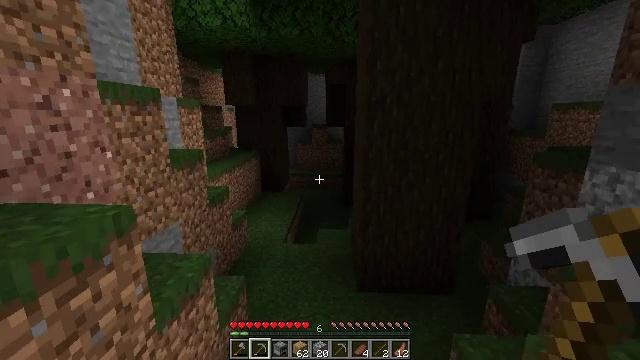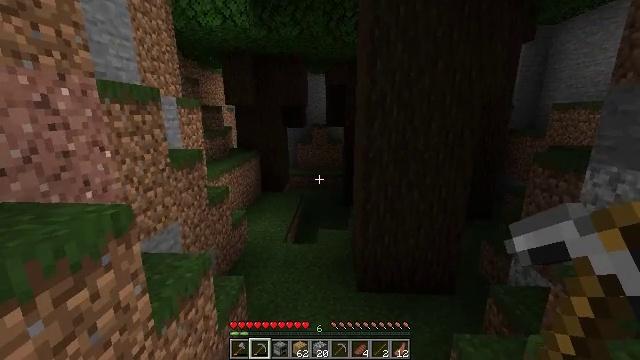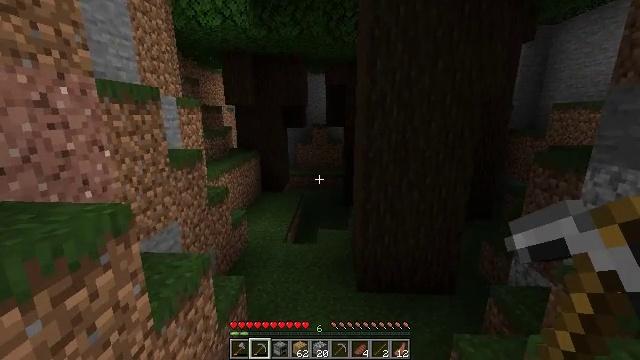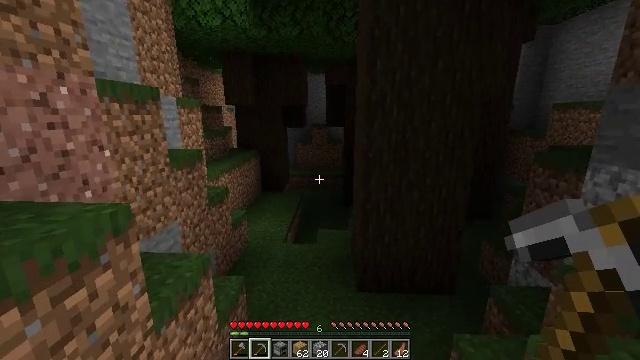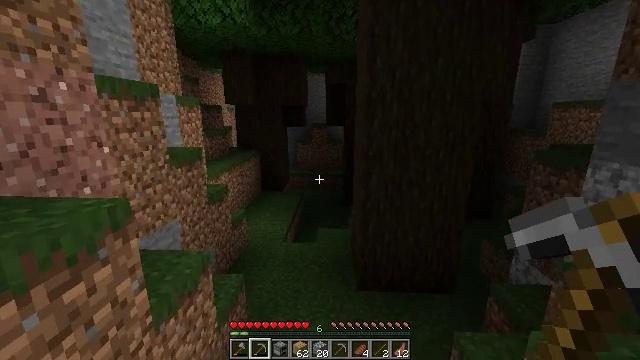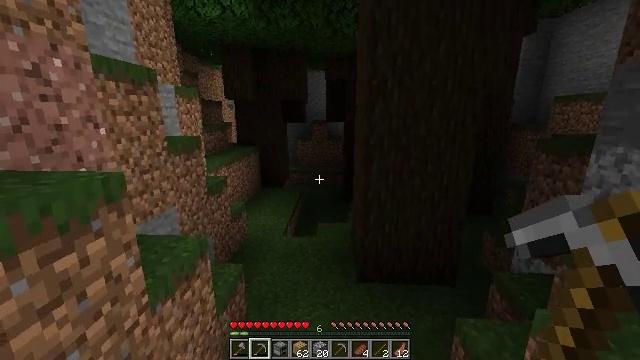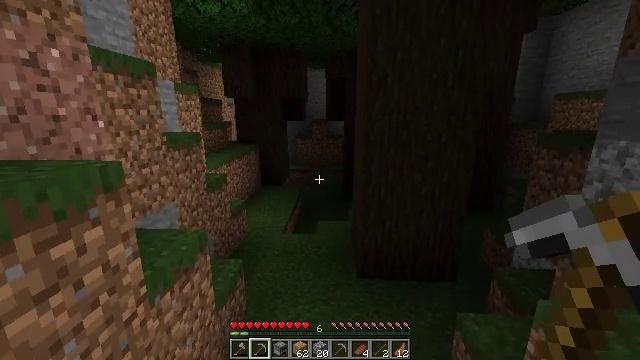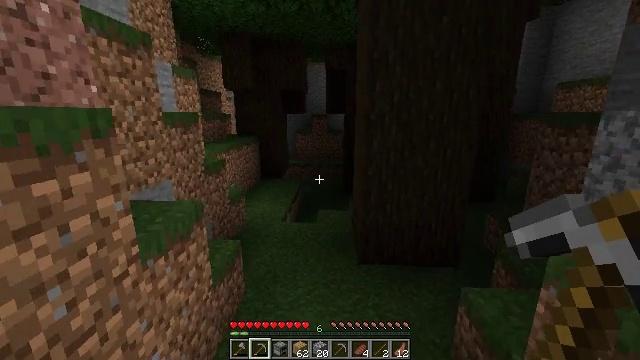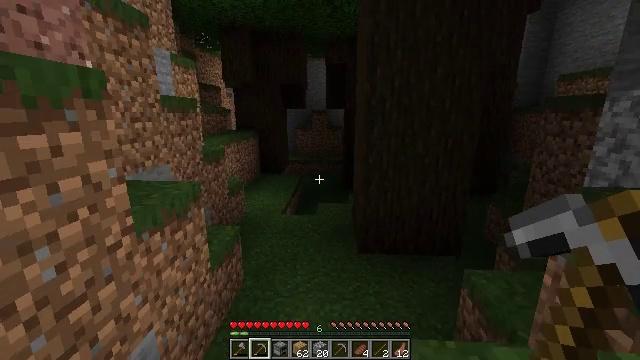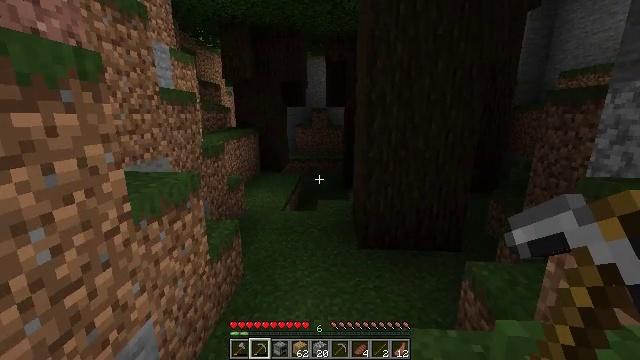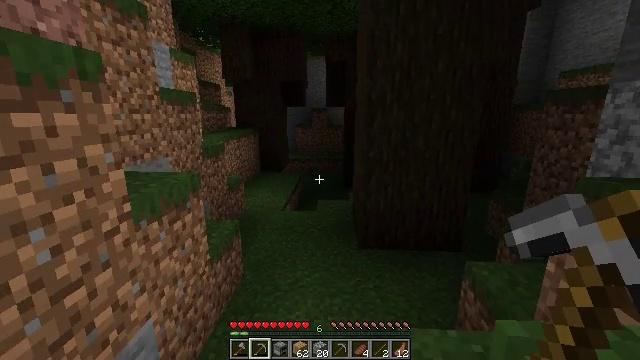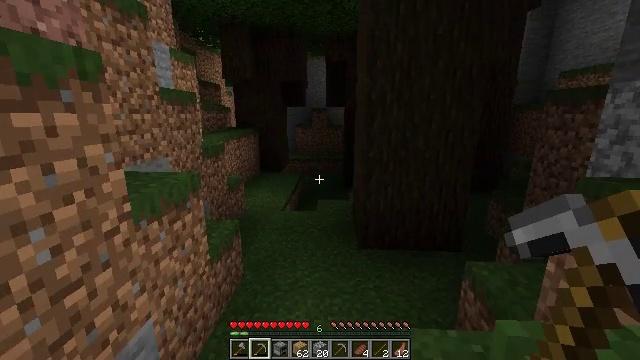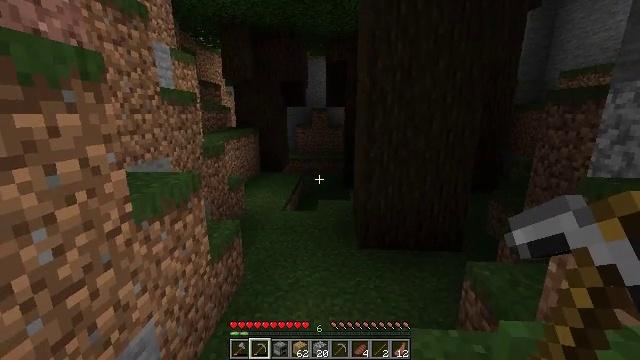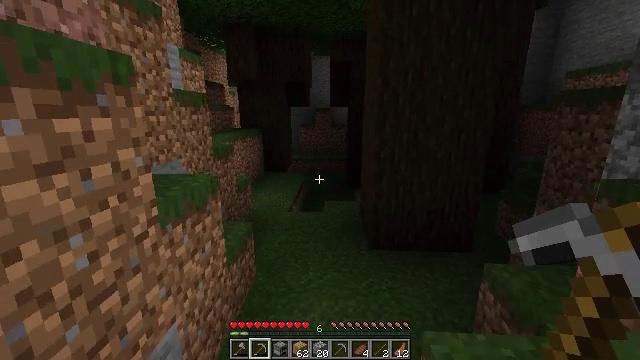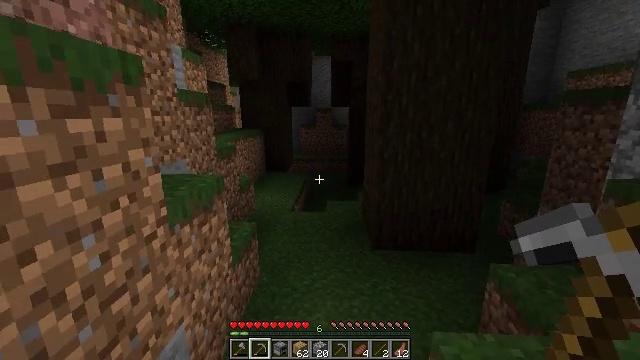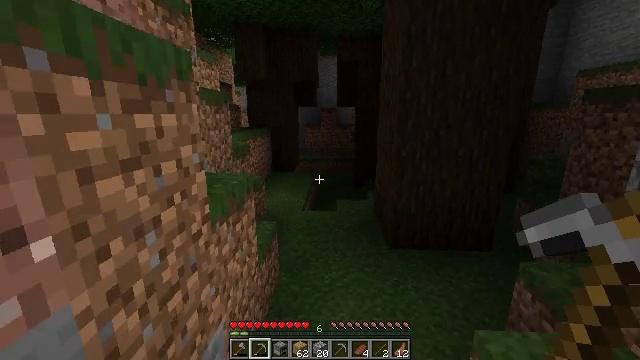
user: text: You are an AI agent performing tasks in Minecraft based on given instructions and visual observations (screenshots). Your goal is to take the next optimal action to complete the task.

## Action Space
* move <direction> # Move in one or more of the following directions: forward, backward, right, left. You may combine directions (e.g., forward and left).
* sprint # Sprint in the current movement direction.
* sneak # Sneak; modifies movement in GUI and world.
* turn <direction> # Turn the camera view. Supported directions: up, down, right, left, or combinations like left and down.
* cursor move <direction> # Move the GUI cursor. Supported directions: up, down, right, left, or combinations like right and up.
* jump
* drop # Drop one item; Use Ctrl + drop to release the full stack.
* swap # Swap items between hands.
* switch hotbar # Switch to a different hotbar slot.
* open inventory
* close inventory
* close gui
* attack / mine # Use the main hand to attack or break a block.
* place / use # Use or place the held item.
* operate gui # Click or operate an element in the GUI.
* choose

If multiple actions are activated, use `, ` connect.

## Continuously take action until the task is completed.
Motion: motion action
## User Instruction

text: Left click to mine the dead bush.
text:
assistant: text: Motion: no_op
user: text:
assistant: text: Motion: no_op
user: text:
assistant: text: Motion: no_op
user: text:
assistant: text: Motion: no_op
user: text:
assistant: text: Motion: no_op
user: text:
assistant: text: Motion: no_op
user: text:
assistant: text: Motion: no_op
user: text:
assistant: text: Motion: no_op
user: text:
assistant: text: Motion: no_op
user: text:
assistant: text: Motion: no_op
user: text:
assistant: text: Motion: no_op
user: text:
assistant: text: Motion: move left
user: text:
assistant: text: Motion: move left
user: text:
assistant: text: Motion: move left
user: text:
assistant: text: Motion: move left
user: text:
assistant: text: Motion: move left
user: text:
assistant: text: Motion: move left, turn right
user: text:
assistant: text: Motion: turn right
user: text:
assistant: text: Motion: no_op
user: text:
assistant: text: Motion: no_op
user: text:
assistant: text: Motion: no_op
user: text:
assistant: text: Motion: no_op
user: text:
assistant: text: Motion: no_op
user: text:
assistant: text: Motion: move forward
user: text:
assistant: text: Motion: move forward
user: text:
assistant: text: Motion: move forward
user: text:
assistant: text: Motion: move forward
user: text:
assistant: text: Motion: move forward
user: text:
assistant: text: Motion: move forward, sprint
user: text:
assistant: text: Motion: move forward, sprint, turn left and up